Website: home-depot
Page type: payment
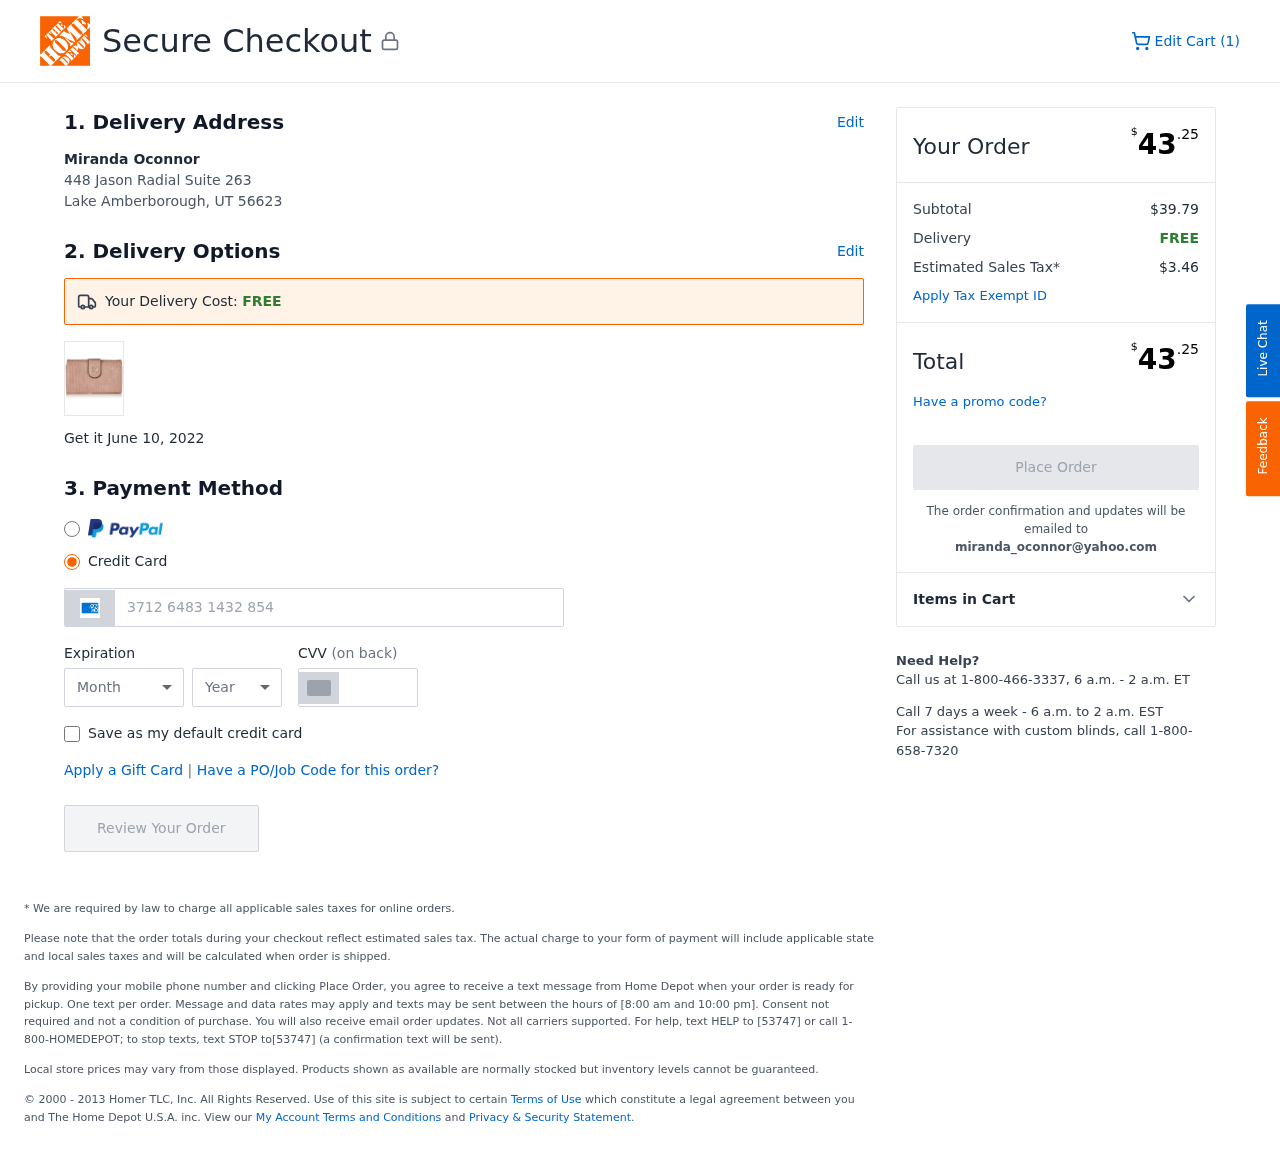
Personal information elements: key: PII_CARD_CVV
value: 2295
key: PII_CARD_EXPIRY_MONTH
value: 06
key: PII_CARD_EXPIRY_YEAR
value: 27
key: PII_CARD_NUMBER
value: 3712 6483 1432 854
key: PII_CITY_STATE_ZIP
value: Lake Amberborough, UT 56623
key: PII_EMAIL
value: miranda_oconnor@yahoo.com
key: PII_FULLNAME
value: Miranda Oconnor
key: PII_STREET
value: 448 Jason Radial Suite 263
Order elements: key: ORDER_NUM_ITEMS
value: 1
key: ORDER_DELIVERY_DATE
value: June 10, 2022
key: ORDER_TOTAL
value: $43.25
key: ORDER_SUBTOTAL
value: $39.79
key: ORDER_SHIPPING_COST
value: FREE
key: ORDER_TAX
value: $3.46